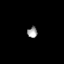
Tissue: prostate
Cell type: T cells
Senescence score: 0.3012
Nuclear area (px): 106
Mean DAPI intensity: 156.792